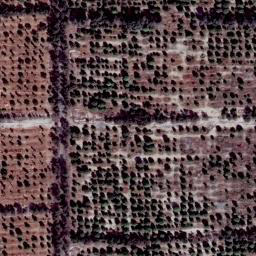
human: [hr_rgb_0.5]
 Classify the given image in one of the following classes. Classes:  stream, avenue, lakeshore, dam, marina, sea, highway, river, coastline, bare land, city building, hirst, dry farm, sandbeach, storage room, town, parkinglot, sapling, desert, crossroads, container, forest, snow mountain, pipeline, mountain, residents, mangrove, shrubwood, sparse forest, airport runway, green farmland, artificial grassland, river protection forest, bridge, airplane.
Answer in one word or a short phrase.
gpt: dry farm